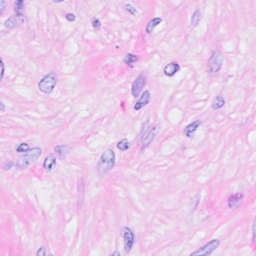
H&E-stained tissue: Breast